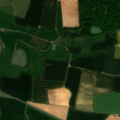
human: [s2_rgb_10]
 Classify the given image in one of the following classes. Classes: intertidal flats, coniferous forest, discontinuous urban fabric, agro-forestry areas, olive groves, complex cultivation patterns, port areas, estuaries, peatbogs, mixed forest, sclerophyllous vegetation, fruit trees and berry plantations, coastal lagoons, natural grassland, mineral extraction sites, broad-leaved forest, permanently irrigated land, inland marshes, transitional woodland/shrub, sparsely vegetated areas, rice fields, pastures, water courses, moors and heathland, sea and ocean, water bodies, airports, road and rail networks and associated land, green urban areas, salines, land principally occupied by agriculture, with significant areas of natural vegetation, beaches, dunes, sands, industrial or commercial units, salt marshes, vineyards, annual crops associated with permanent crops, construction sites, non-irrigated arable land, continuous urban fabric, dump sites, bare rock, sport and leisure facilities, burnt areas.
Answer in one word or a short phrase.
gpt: discontinuous urban fabric, non-irrigated arable land, pastures, complex cultivation patterns, broad-leaved forest